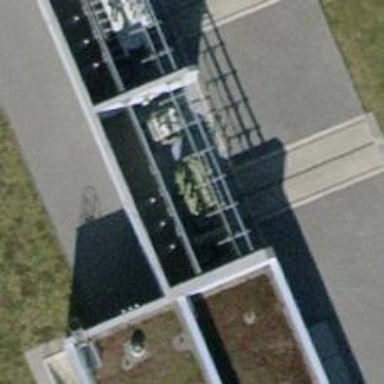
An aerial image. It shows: Outdoor transformer.